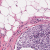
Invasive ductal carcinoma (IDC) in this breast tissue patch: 1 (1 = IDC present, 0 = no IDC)